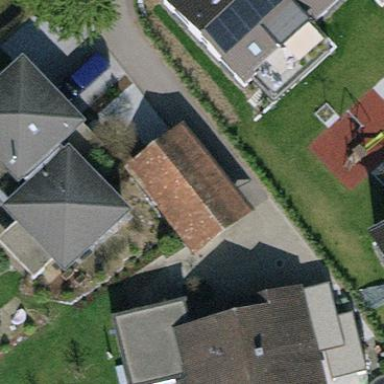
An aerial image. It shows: Simple house.